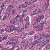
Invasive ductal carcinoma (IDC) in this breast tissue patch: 1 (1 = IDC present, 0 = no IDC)